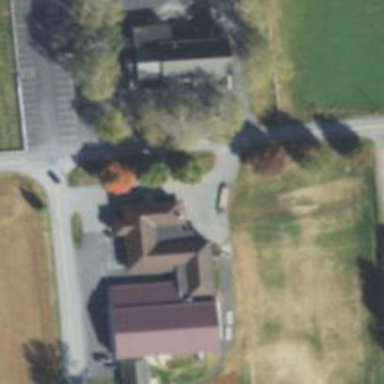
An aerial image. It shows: School.